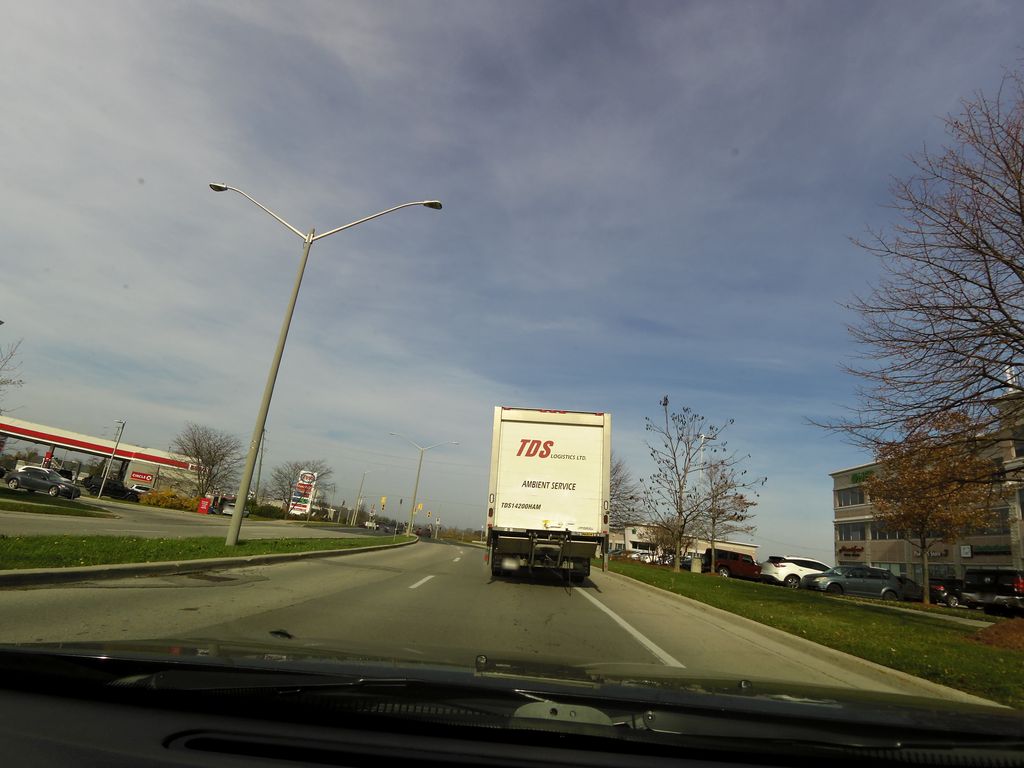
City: hamilton